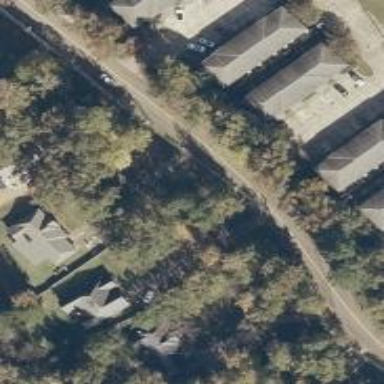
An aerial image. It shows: Driveway leading to service road.